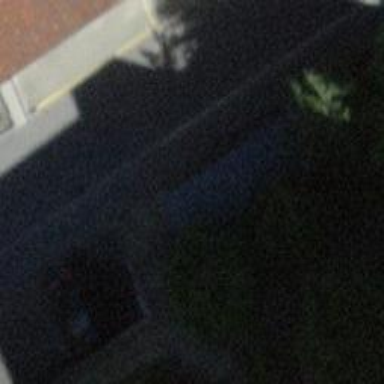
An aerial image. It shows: Set of steps on the road.